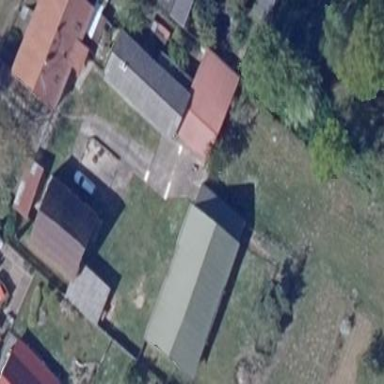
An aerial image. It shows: Building with gabled roof oriented along its structure.